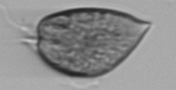
Label: Prorocentrum_micans